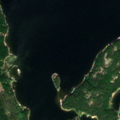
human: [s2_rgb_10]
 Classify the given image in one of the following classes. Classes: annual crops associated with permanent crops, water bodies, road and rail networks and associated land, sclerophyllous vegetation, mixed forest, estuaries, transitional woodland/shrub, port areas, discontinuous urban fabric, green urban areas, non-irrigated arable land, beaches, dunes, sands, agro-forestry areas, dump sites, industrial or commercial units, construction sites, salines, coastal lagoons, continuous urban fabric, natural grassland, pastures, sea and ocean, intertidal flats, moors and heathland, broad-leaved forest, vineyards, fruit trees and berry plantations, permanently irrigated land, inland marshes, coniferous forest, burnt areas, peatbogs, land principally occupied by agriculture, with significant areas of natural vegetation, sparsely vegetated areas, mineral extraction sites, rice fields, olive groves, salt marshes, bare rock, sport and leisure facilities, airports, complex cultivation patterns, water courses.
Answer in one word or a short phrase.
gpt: coniferous forest, sea and ocean